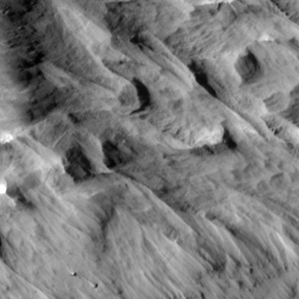
Label: non_frost